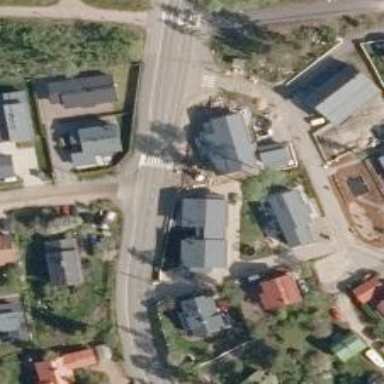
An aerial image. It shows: Asphalt cycleway with crossing.